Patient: sex M, age 17
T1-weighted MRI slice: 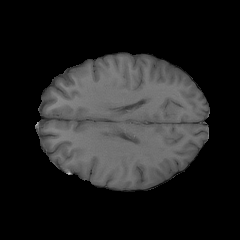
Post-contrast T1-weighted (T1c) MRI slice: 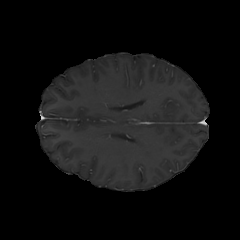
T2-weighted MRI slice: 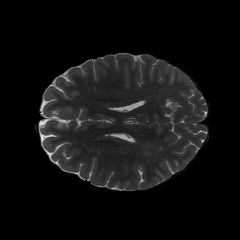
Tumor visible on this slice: no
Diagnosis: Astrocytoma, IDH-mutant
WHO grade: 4